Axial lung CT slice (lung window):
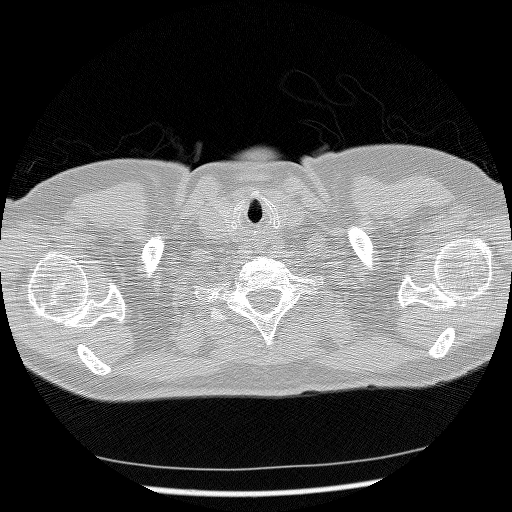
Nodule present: no